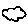
Label: cloud